Question: I finaly customized selection colors at JList a JComboBoxes at my JFileChooser using this method that Eng. Fouad suggested <URL>
'''
public void customizeJFileChooser(Container c)
{
Component[] cmps = c.getComponents();
for (Component cmp : cmps)
{
if (cmp instanceof JList)
{
((JList)cmp).setSelectionBackground(new Color(164,164,164));
}
if (cmp instanceof JComboBox)
{
((JComboBox)cmp).setRenderer(new DefaultListCellRenderer() {
public Component getListCellRendererComponent(JList list, Object value, int index, boolean isSelected, boolean cellHasFocus) {
Component comp = super.getListCellRendererComponent(list, value, index, isSelected, cellHasFocus);
if (isSelected)
comp.setBackground(new Color(164,164,164));
return comp;
}
});
}
if (cmp instanceof Container)
{
customizeJFileChooser((Container) cmp);
}
}
}
'''
works great for the colors but... now I have a problem with the FileFilter names, as you can see above:

If I don't call the customizeJFileChooser it gets the names right, so it must be a problem with that method. Any help?
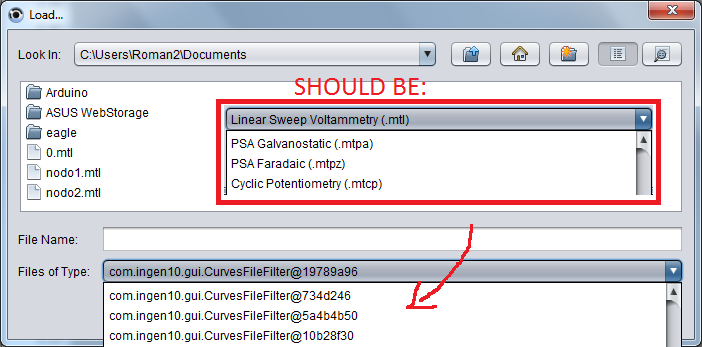
Answer: Most likely the ListCellRenderer is not simply a DefaultListCellRenderer, but a derived class.
So, the solution is to obtain the original and wrap it, rather than replace it.
'''
if (cmp instanceof JComboBox)
{
((JComboBox)cmp).setRenderer(new DefaultListCellRenderer() {
private ListCellRenderer superLCR = ((JComboBox)cmp).getRenderer();
public Component getListCellRendererComponent(JList list, Object value, int index, boolean isSelected, boolean cellHasFocus) {
Component comp = superLCR.getListCellRendererComponent(list, value, index, isSelected, cellHasFocus);
if (isSelected)
comp.setBackground(new Color(164,164,164));
return comp;
}
});
}
'''